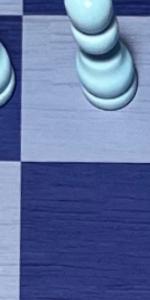
Label: Empty